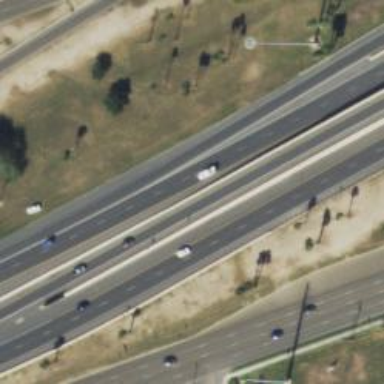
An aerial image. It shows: Asphalt motorway link.